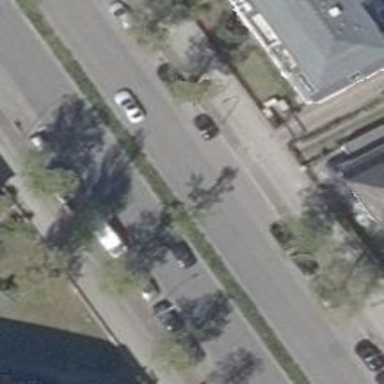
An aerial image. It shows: Tertiary road with asphalt surface. There is cycle track on the right side.